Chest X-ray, AP view. Patient: 71 years old, sex F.
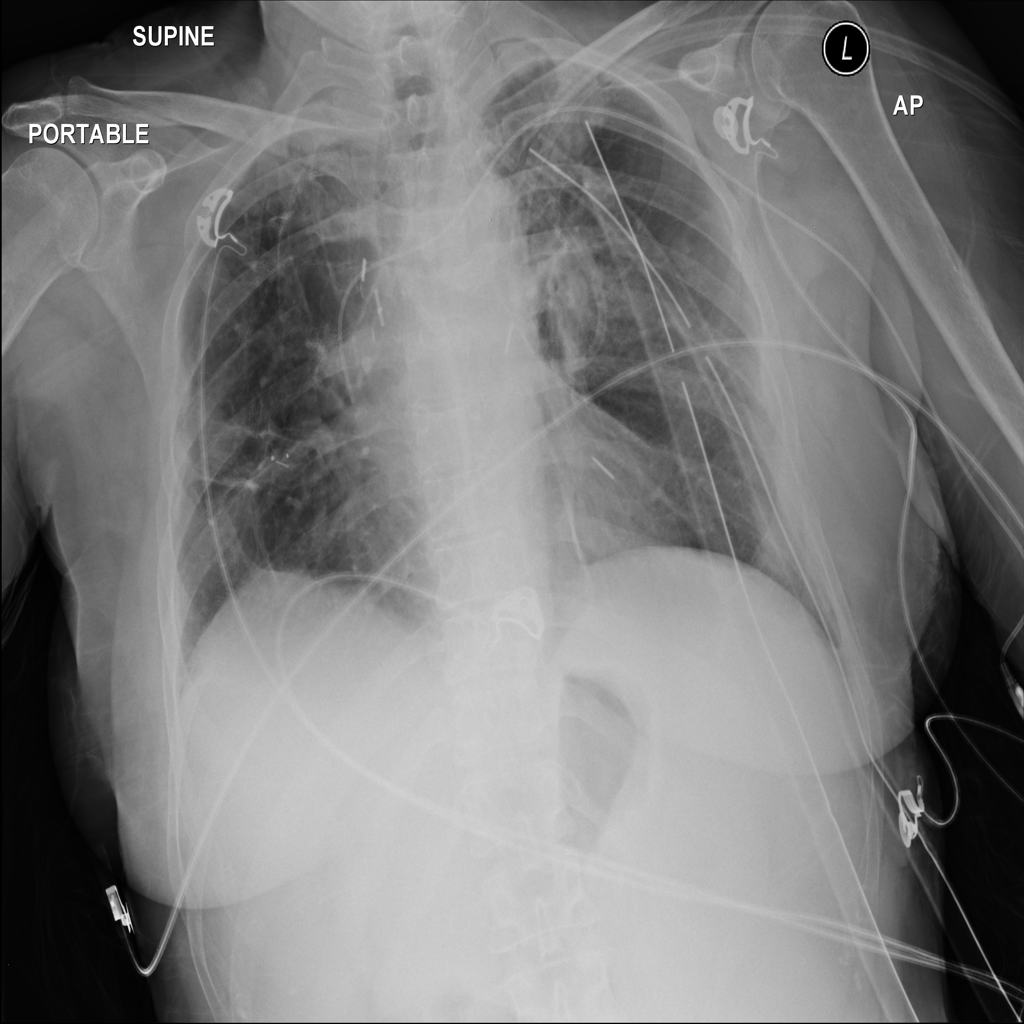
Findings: No Finding